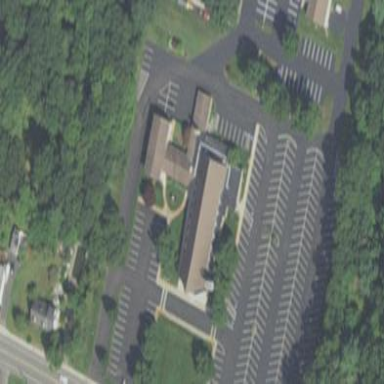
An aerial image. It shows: Building serving as place of worship.